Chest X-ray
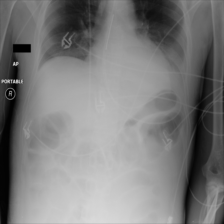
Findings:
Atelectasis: negative
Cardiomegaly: negative
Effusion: negative
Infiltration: negative
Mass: negative
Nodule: negative
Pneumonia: negative
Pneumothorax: negative
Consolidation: positive
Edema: negative
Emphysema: negative
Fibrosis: negative
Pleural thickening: negative
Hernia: negative